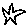
Label: star